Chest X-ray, PA view. Patient: 55 years old, sex F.
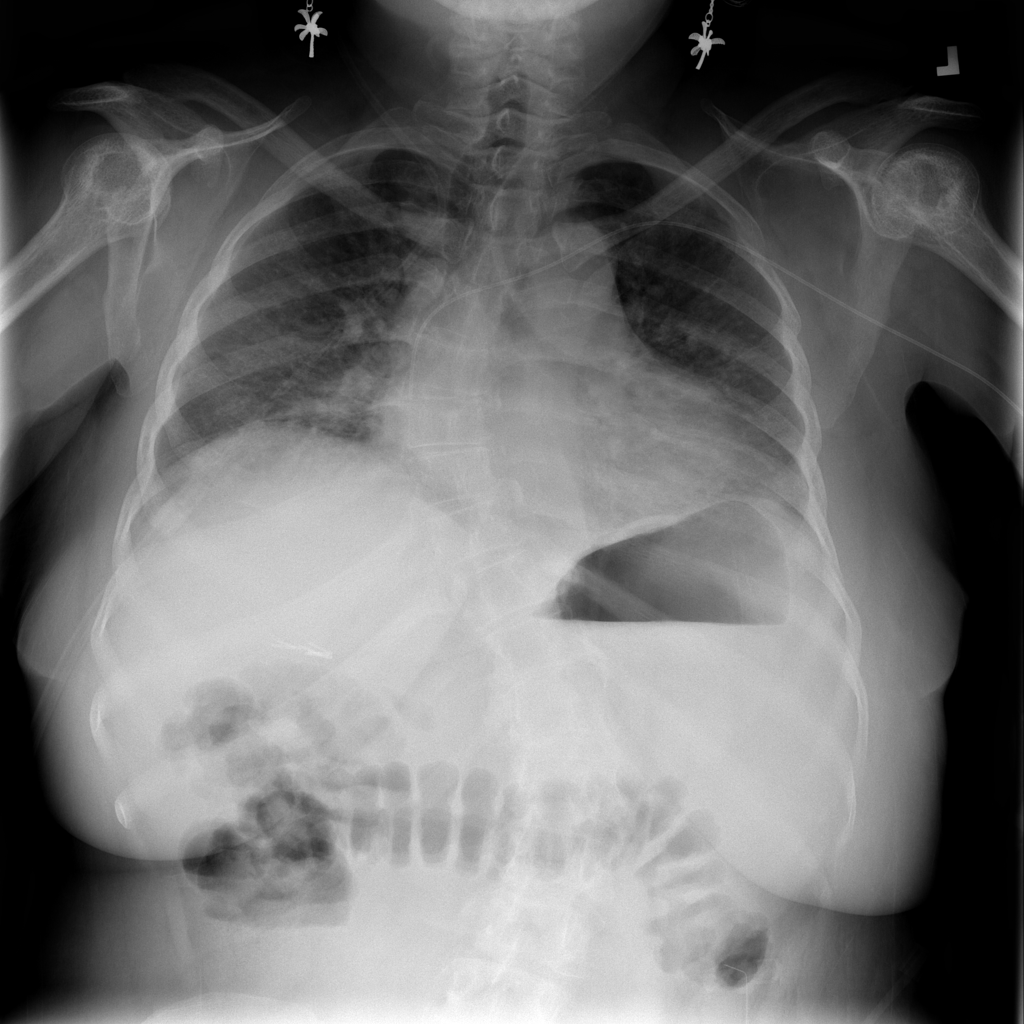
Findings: No Finding